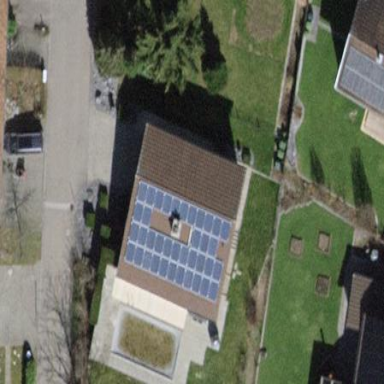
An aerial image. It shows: Solar power generator using photovoltaic method with solar photovoltaic panel types.